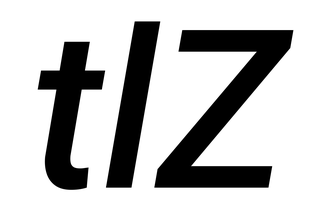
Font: Roboto-Italic_Medium_Italic